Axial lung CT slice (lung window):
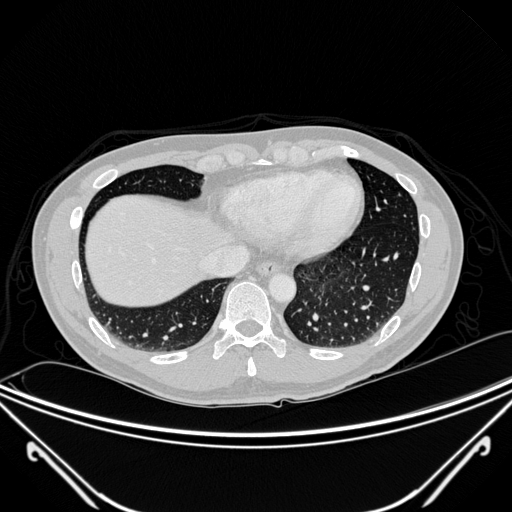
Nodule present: no